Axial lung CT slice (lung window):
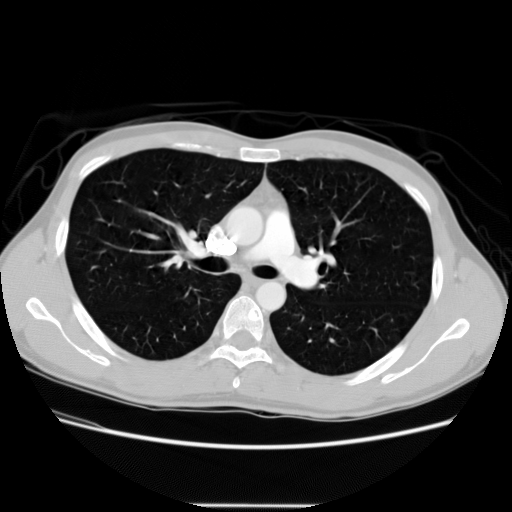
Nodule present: no